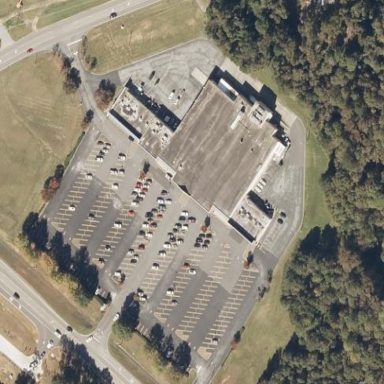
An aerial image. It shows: Supermarket building.